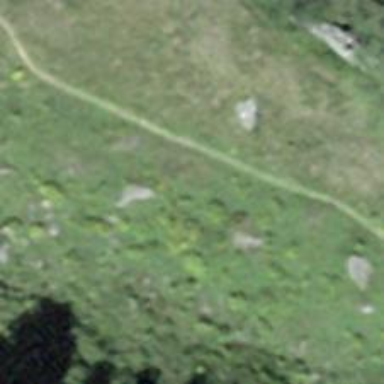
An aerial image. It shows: Path.